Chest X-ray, PA view. Patient: 61 years old, sex M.
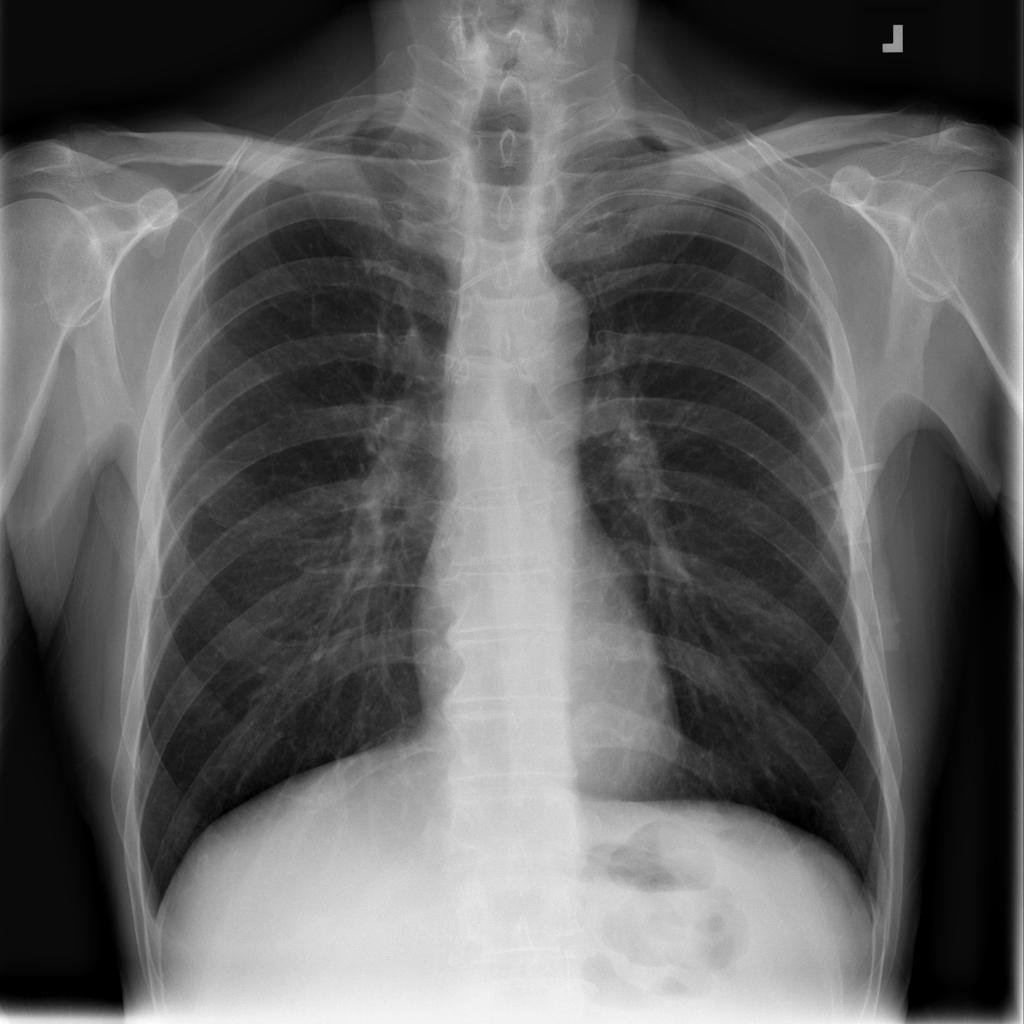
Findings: Infiltration